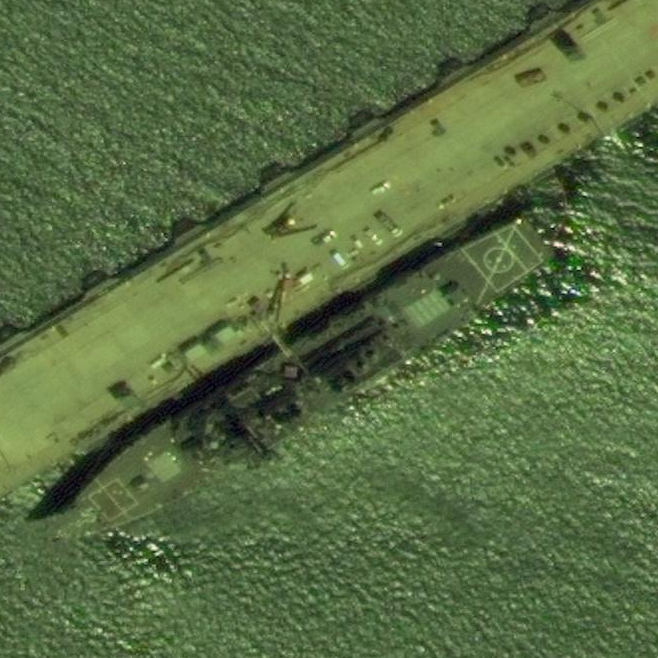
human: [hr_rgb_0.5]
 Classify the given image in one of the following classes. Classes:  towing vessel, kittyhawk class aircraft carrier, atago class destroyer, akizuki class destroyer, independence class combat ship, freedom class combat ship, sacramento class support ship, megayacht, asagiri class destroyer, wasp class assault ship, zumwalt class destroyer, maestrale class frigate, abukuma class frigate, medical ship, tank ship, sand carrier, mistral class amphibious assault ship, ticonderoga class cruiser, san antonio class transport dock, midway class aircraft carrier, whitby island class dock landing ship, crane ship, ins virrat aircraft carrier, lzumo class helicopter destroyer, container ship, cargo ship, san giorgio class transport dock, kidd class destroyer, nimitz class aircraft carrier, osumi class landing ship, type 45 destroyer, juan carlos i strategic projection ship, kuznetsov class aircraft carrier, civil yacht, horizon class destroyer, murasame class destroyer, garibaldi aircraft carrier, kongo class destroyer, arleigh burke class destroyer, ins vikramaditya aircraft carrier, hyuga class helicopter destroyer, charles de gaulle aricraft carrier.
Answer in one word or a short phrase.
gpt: Arleigh Burke class destroyer